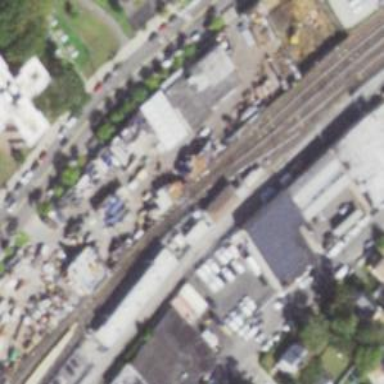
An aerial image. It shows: Level crossing along the railway.